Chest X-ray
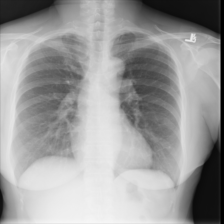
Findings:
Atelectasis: negative
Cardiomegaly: negative
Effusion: negative
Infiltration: negative
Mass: negative
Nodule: negative
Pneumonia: negative
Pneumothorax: negative
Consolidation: negative
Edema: negative
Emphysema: negative
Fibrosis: positive
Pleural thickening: negative
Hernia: negative